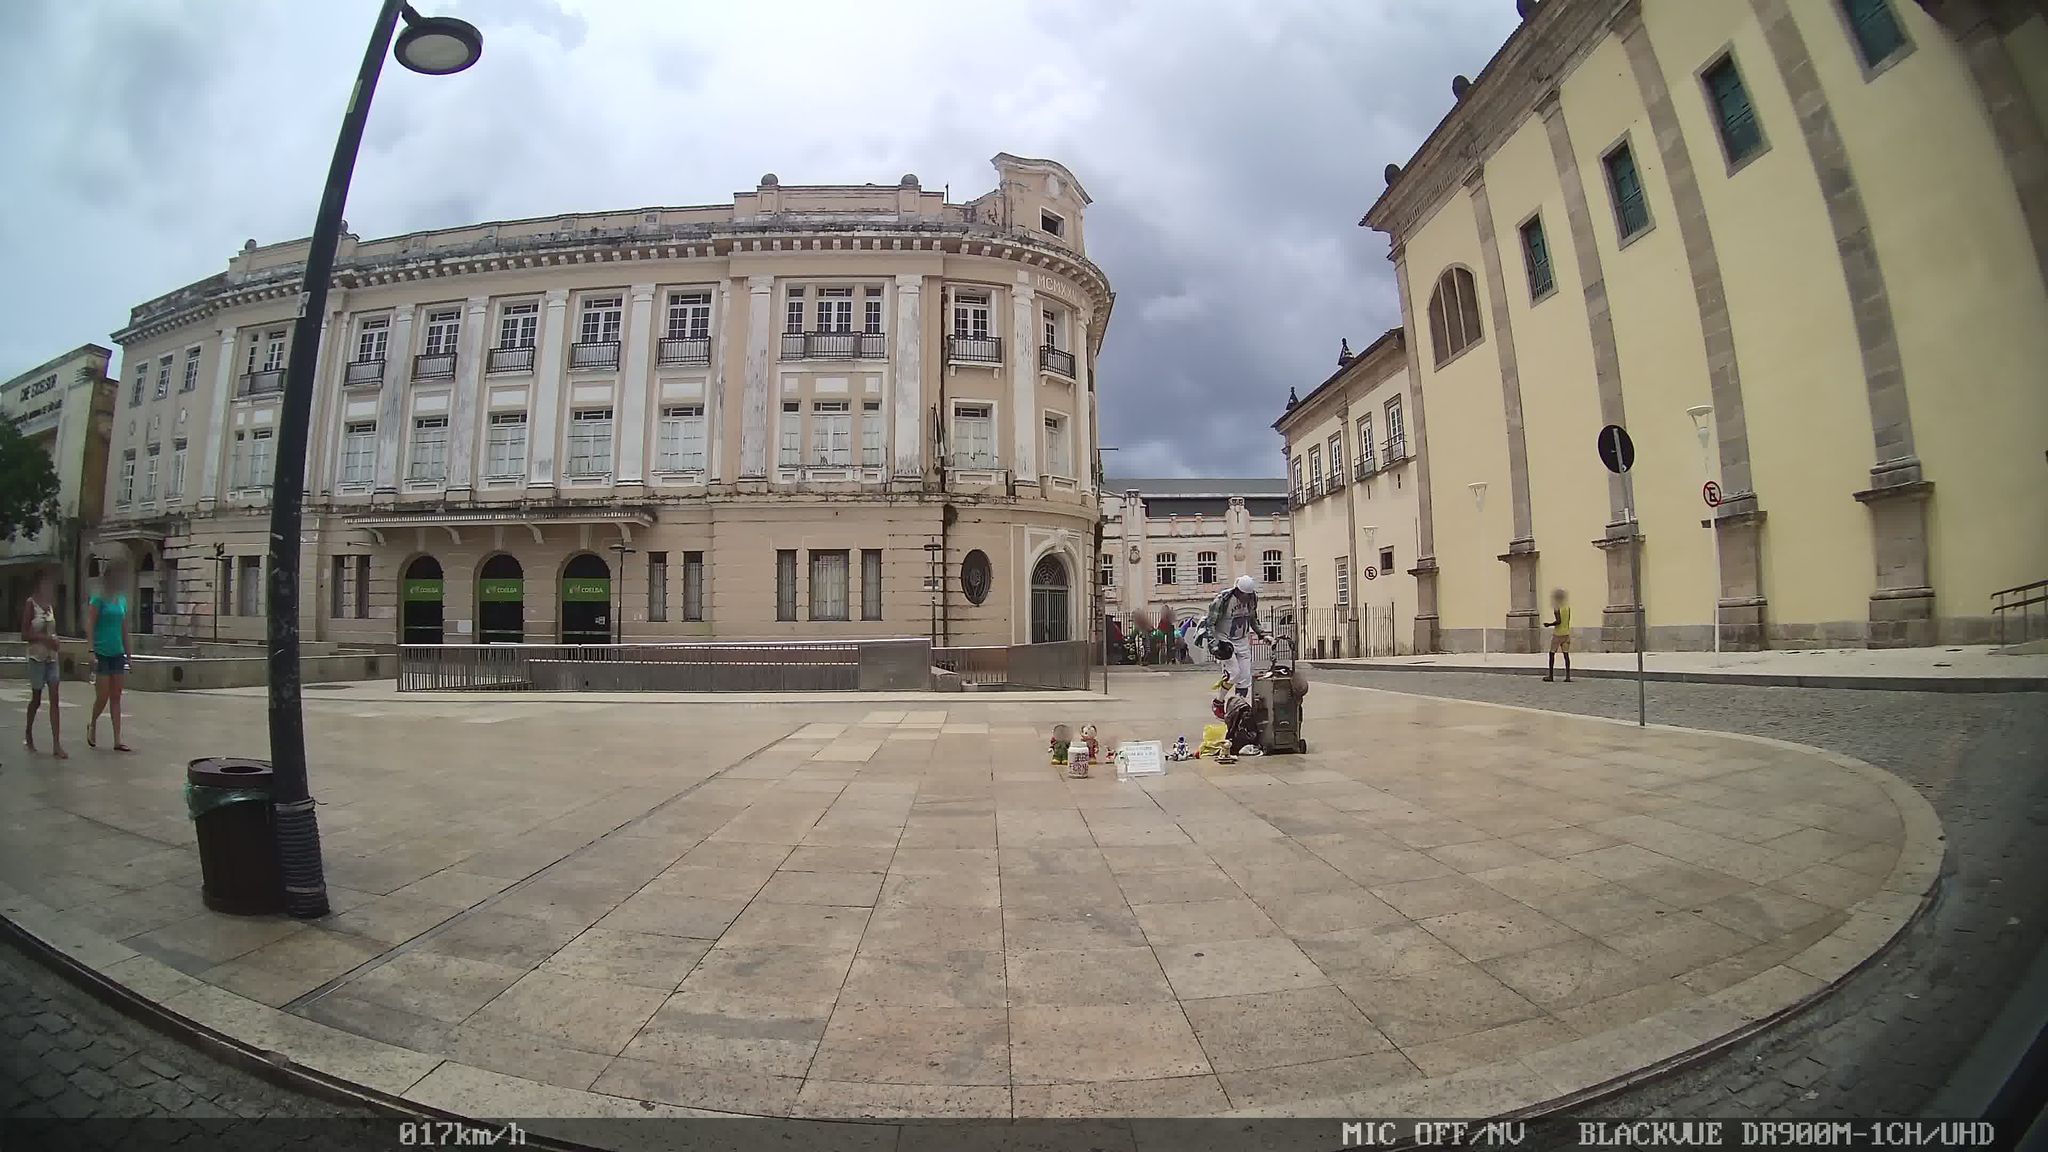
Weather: cloudy
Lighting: day
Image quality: good
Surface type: walking surface
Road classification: pedestrian, residential, footway
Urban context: urban centre
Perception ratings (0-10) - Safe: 6.01, Lively: 8.01, Beautiful: 6.58, Boring: 6.2, Depressing: 5.48, Wealthy: 8.51